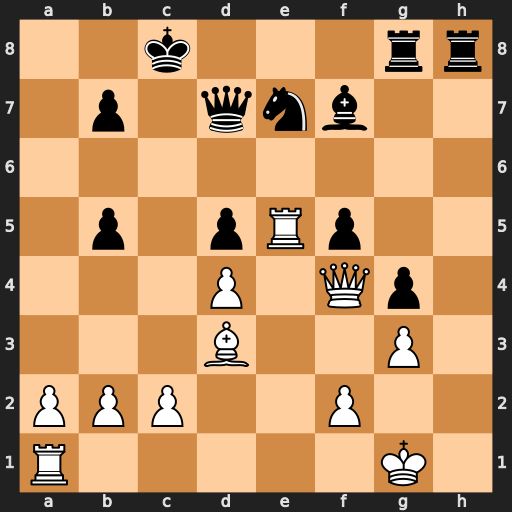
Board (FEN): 2k3rr/1p1qnb2/8/1p1pRp2/3P1Qp1/3B2P1/PPP2P2/R5K1
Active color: w
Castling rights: -
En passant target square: -
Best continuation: Rxe7 Qxe7 Bxf5+ Be6 Re1